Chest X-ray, PA view. Patient: 28 years old, sex M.
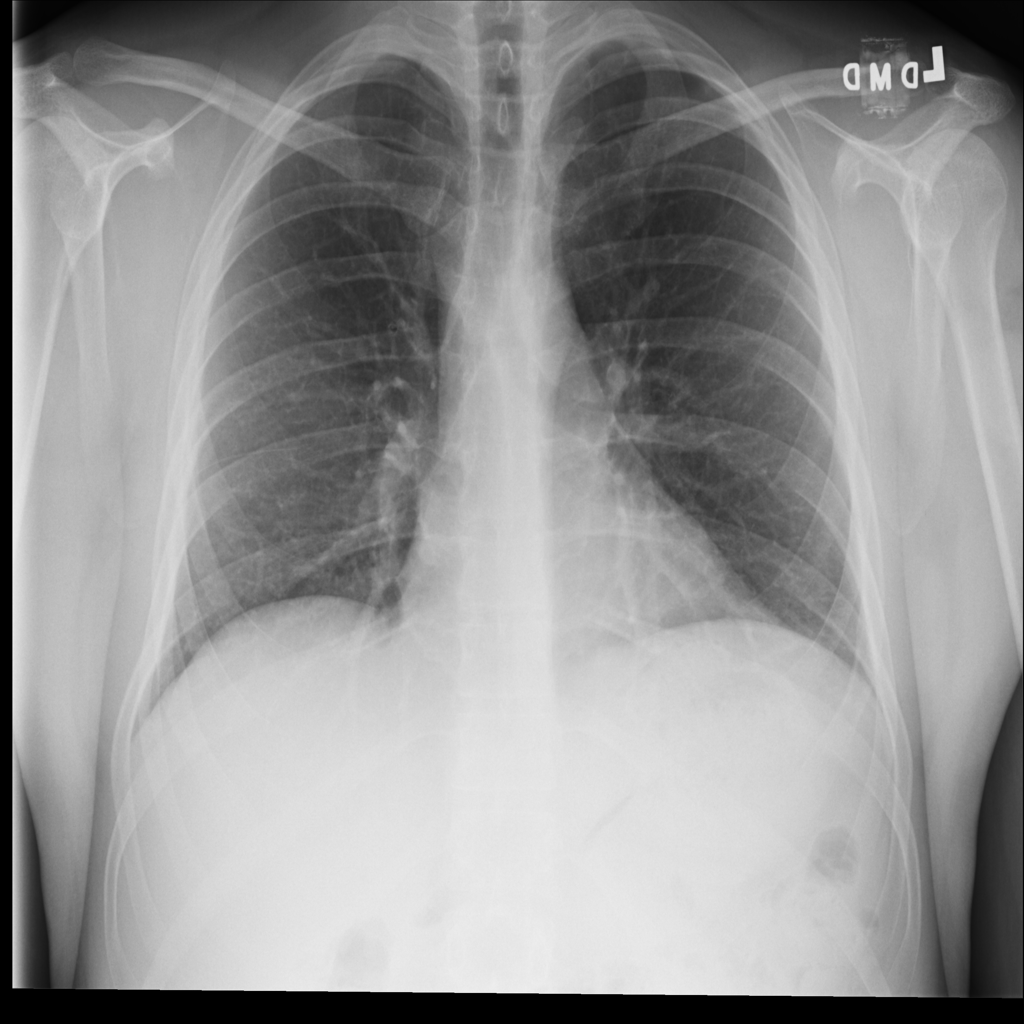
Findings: No Finding